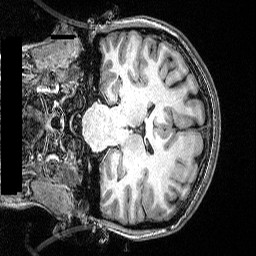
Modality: T1w
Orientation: coronal
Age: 24
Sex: female
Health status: healthy
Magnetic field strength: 3 T
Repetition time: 2.53 s
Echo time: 0.00331 s